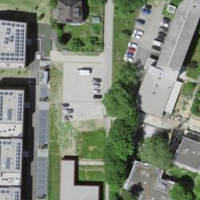
EUNIS habitat code: 53
Species observed at this site:
Tragopogon orientalis